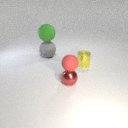
small yellow metal cylinder behind small red metal sphere